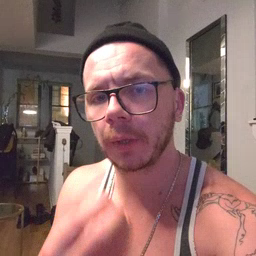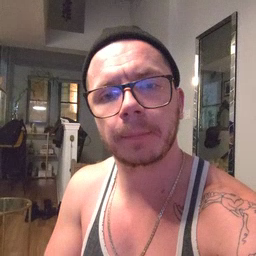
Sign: pretty